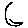
Label: moon